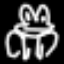
Label: frog